Question: I have a problem with populating the data from NSMutableArray to UITableView. In the 'ViewDidLoad', I did a network call which gets data from Parse and return an 'NSMutableArray' called ''journalEntries'' then I copied the data in this array to the 'NSMutableArray' variable called ''allEntries''. I set a breakpoint here and verified that '_allEntries' has 4 objects (not nil). However, when it comes to 'numberOfRowsInSection' method, '_allEntries.count' returns 4 but I set a breakpoint here and all the objects in '_allEntries' becomes 'nil'.
'''
- (void)viewDidLoad {
[super viewDidLoad];
_allEntries = [[NSMutableArray alloc] init];
[MMDatabaseHelper getAllJournalEntries:^(NSMutableArray *journalEntries) {
for (MMJournalEntry *entry in journalEntries)
[_allEntries addObject:entry];
// I set a breakpoint here and verified that _allEntries has 4 objects
[self.tableView reloadData];
}];
'''
This method below returns 4 but all the objects in the allEntries array are nil. They weren't nil in the viewDidLoad.
'''
- (NSInteger)tableView:(UITableView *)tableView numberOfRowsInSection:(NSInteger)section
{
// Return the number of rows in the section.
return _allEntries.count;
}
- (UITableViewCell *)tableView:(UITableView *)tableView cellForRowAtIndexPath:(NSIndexPath *)indexPath
{
UITableViewCell *cell = [tableView dequeueReusableCellWithIdentifier:@"Cell" forIndexPath:indexPath];
MMJournalEntry *currentEntry = _allEntries[indexPath.row];
return cell;
}
'''
: The first screenshot is when the network call is done. The second is when it comes to the 'numberOfRowsInSection' method
##

: This is 'getAllJournalEntries' method
'''
+(void) getAllJournalEntries:(void(^)(NSMutableArray *journalEntries))callback {
PFQuery *query = [PFQuery queryWithClassName:JournalTable];
[query findObjectsInBackgroundWithBlock:^(NSArray *entries, NSError *error) {
if(entries != nil && entries.count > 0) {
NSMutableArray *mainEntries = [[NSMutableArray alloc] init];
for (PFObject *entry in entries) {
//convert to journal entry...
MMJournalEntry *je = [[MMJournalEntry alloc] init];
je.objId = entry.objectId;
je.textContent = entry[@"textContent"];
je.createdByUserId = entry[@"createdByUserId"];
je.cityStateName = entry[@"cityStateName"];
je.lattitude = entry[@"lattitude"];
je.longitude = entry[@"longitude"];
je.lattitude = entry[@"lattitude"];
je.tags = [NSMutableArray arrayWithArray:[entry[@"tags"] componentsSeparatedByString:@","]];
je.numberOfHearts = entry[@"numberOfHearts"];
[mainEntries addObject:je];
}
callback(mainEntries);
}
else
callback(nil);
}];
}
'''
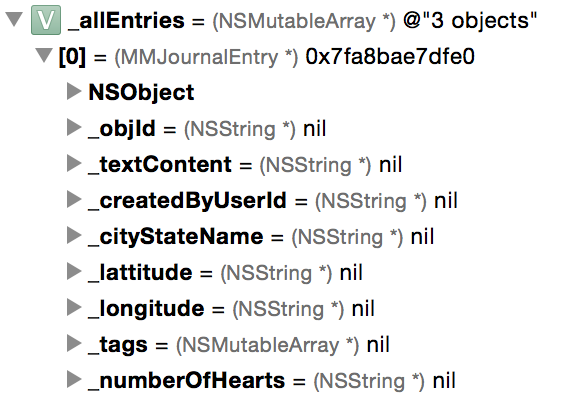
Answer: After spending a lot of time trying to fix this bug, I finally fixed it. Thanks to Paulw11's comment, the problem is with 'MMJournalEntry'. All of the properites in this class were declared 'weak' instead of 'strong'. My teammate wrote this class so I didn't check. Thanks everyone.